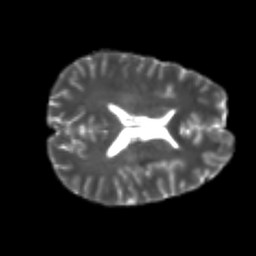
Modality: T2w
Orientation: axial
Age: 26
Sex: male
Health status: healthy
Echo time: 0.074 s